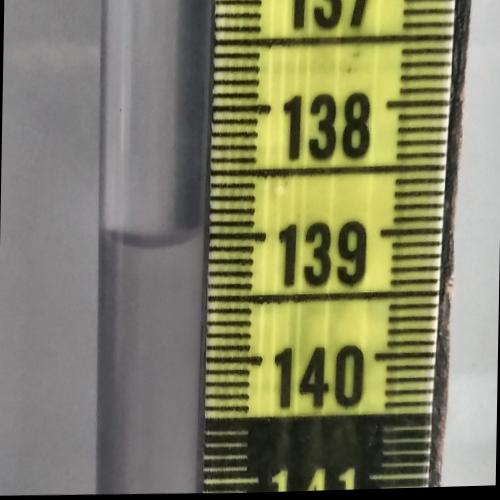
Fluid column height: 139.0 cm